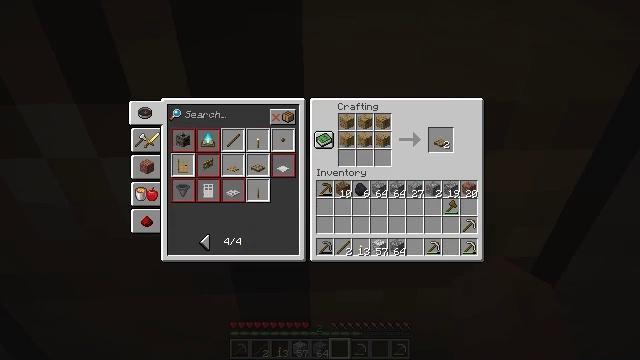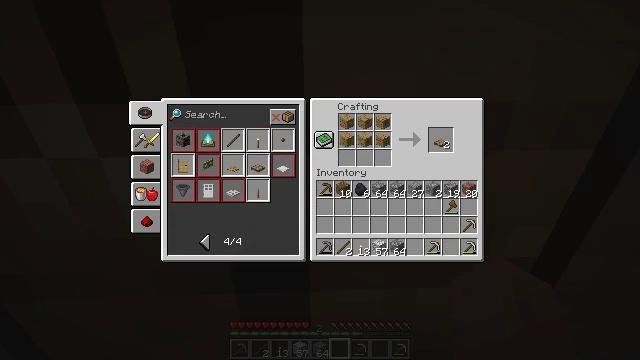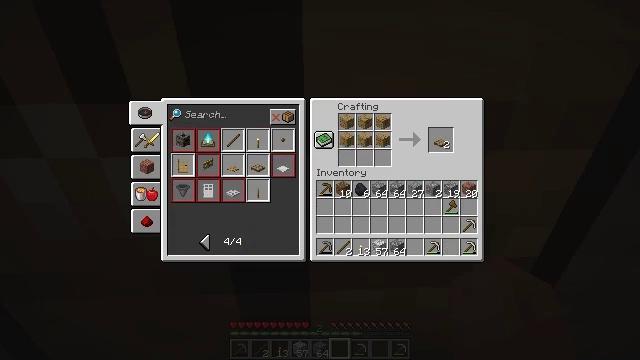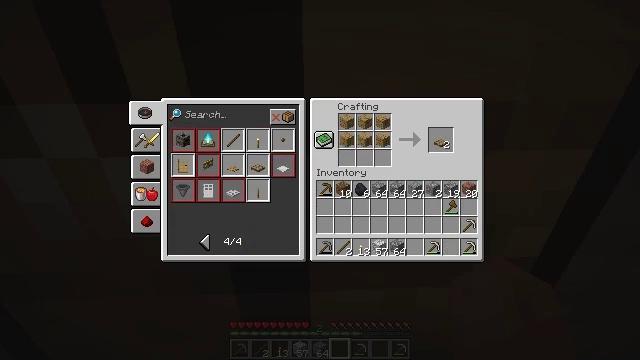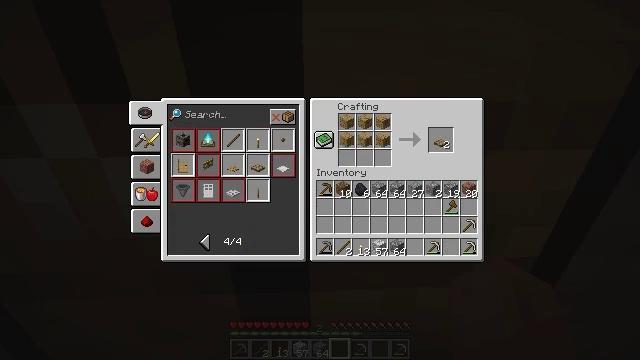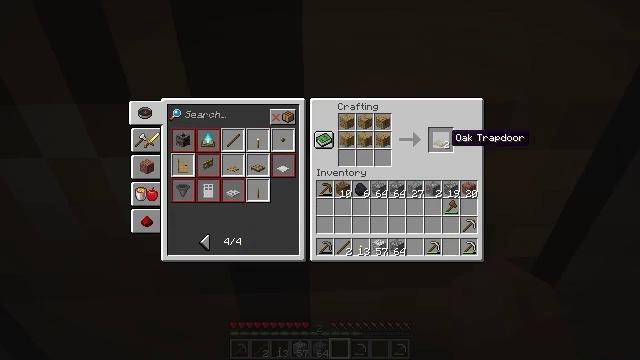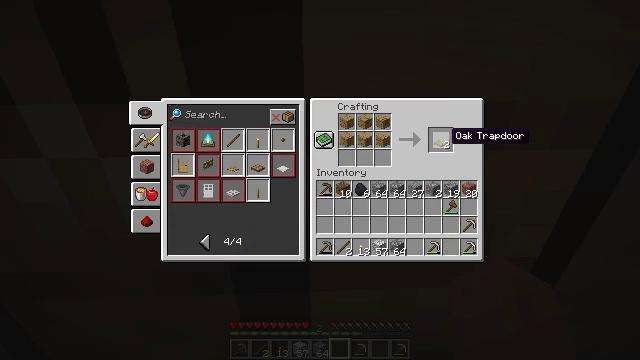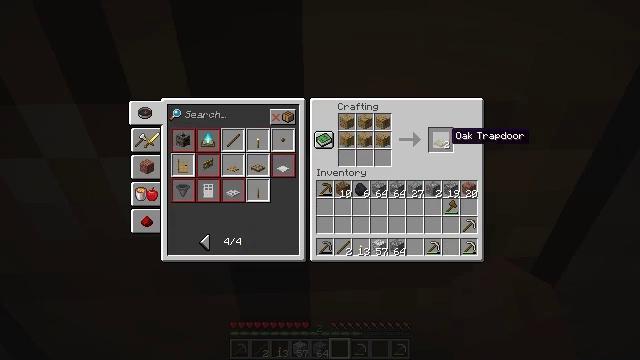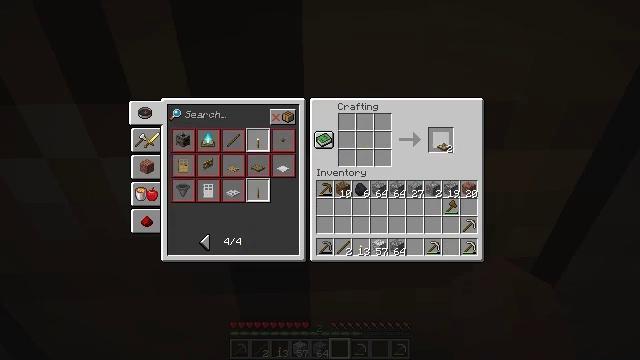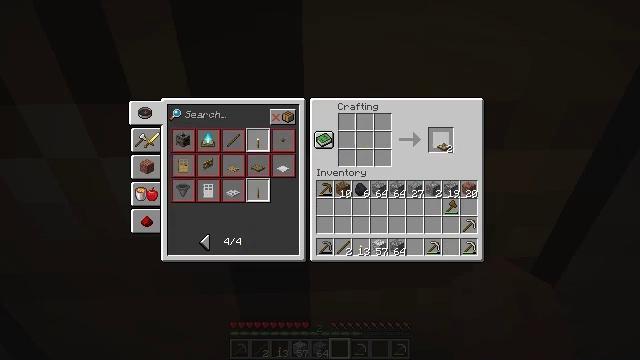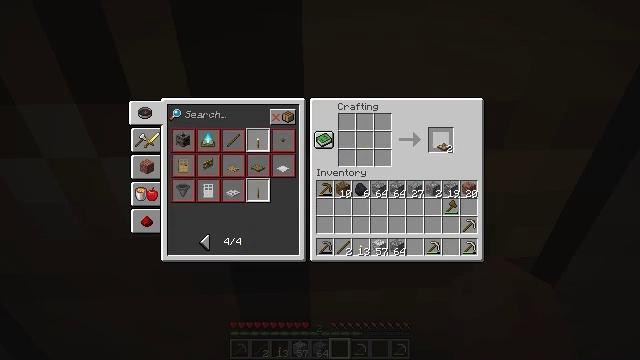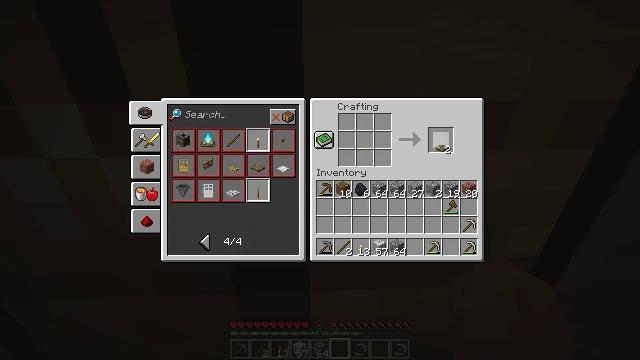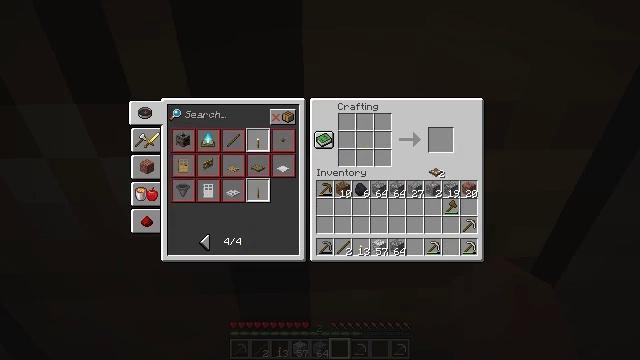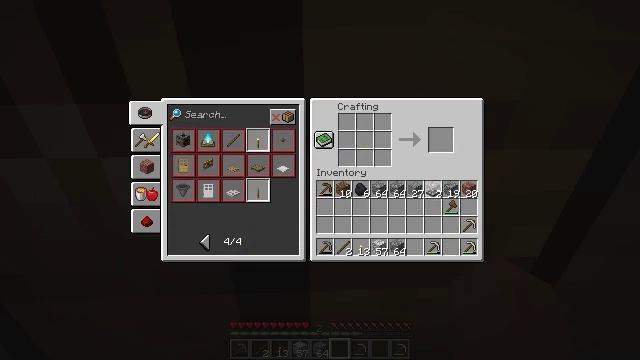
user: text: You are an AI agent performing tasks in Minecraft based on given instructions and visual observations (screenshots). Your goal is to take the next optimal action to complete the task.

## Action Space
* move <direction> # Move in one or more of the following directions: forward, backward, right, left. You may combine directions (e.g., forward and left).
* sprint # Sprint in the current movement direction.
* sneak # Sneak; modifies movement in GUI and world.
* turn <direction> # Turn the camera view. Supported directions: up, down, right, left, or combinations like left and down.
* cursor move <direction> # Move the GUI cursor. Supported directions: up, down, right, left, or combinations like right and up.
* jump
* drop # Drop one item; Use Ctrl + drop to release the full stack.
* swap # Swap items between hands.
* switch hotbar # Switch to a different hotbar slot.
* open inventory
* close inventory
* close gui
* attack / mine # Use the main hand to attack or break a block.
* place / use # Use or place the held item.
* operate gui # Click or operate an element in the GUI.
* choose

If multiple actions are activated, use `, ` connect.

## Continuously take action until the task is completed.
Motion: motion action
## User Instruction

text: Use oak planks to craft an oak trapdoor.
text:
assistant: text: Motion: no_op
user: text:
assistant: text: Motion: no_op
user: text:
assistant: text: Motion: no_op
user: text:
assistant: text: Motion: no_op
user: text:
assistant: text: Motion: no_op
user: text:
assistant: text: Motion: no_op
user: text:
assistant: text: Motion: no_op
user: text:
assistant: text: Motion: operate gui
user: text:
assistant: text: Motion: operate gui
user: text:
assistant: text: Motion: operate gui
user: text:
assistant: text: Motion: no_op
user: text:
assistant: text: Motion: cursor move down
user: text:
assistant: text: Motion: cursor move down
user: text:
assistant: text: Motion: no_op